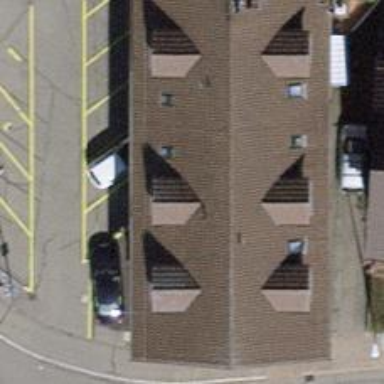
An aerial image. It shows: Beauty shop.